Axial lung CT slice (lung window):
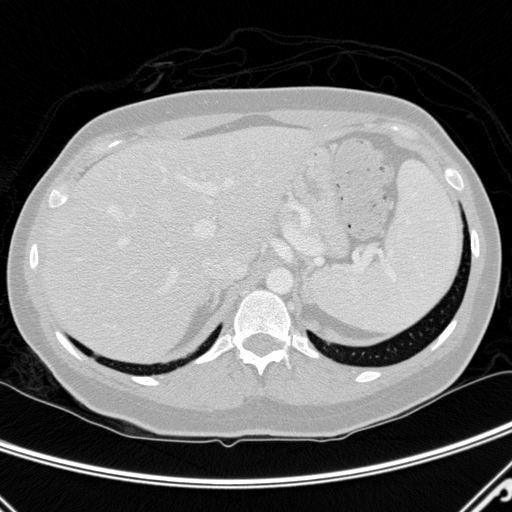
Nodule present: no